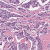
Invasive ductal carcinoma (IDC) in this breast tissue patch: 1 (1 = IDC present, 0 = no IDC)